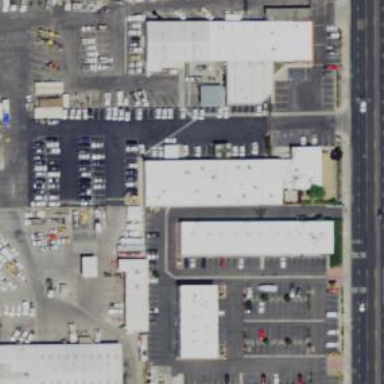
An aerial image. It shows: Parking area with asphalt surface.